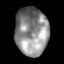
Tissue: lung
Cell type: Endothelial cells
Senescence score: 0.1907
Nuclear area (px): 1555
Mean DAPI intensity: 139.656